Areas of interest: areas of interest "China Dawn Redwood Botanical Garden"
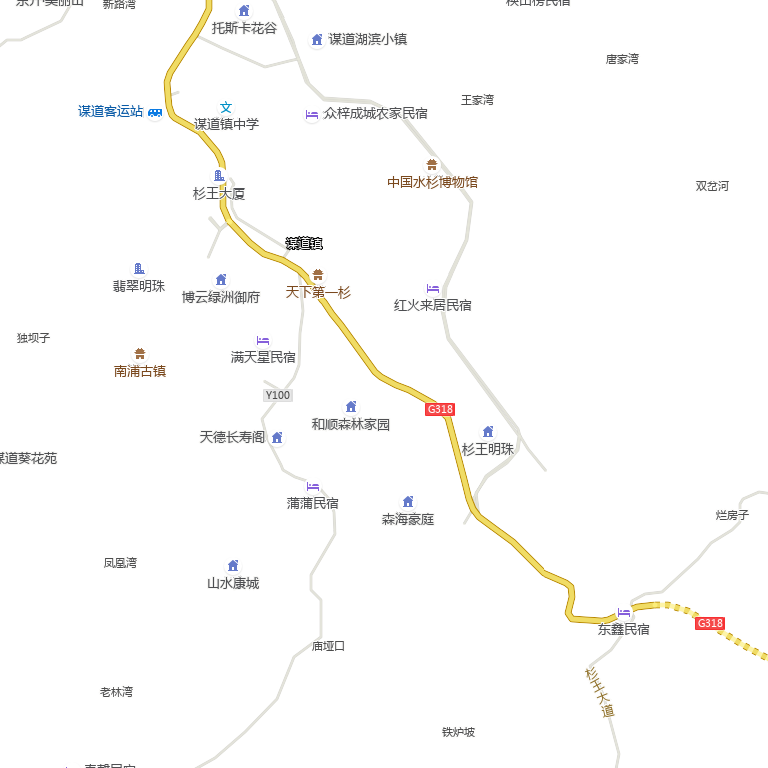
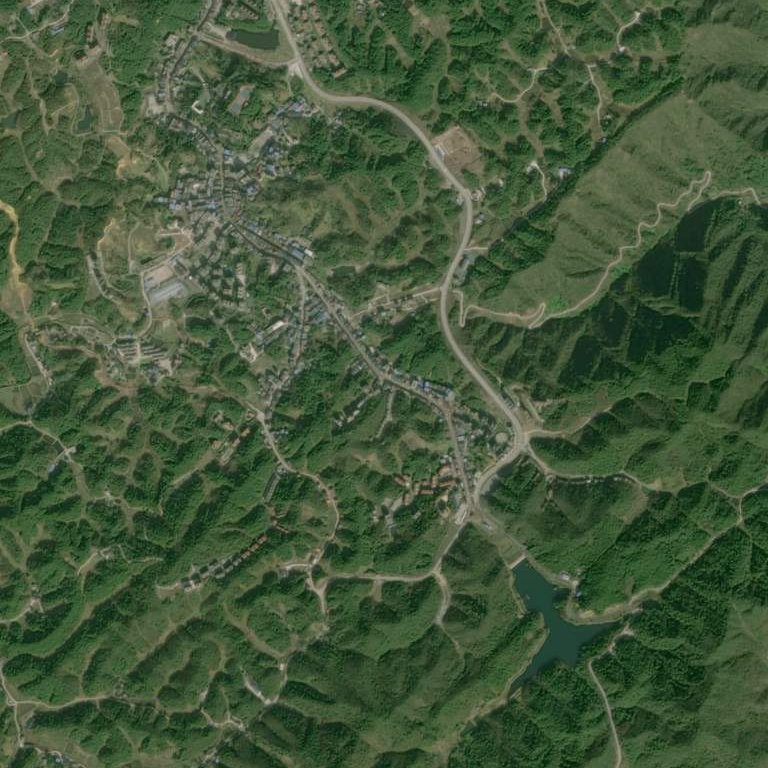